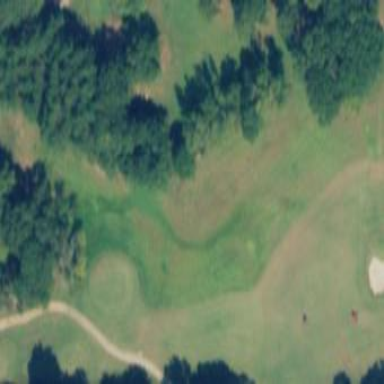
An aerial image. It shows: Rough area in golf course.